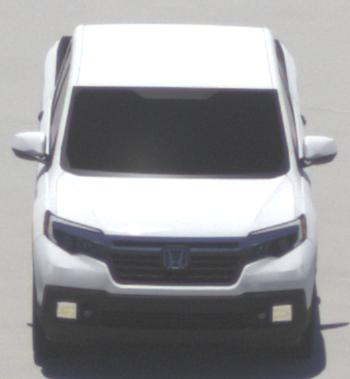
Make: Honda
Model: Ridgeline
Detailed model: Gen. 2
Model produced from: 2016
Model produced until: 2020
Doors: 4
Color: white
Road condition: dry road
Daytime: midday
Contrast: high contrast